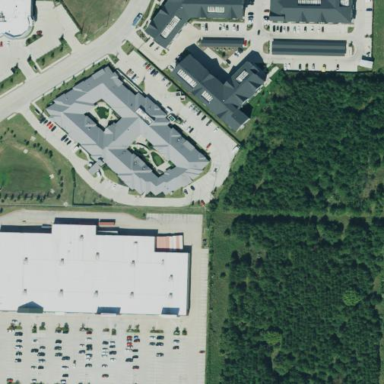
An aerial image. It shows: Nursing home.